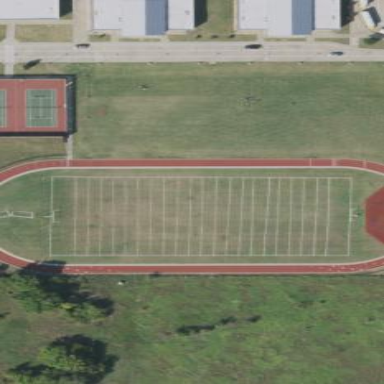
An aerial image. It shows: Athletics track located in leisure land area.